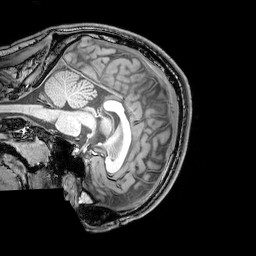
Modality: T1w
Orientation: sagittal
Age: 23
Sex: male
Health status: healthy
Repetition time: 0.081 s
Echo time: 0.037 s